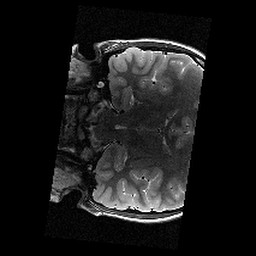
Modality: T2w
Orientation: coronal
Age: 10
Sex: female
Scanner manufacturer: siemens
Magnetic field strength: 3 T
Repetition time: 9.23 s
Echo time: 0.067 s